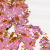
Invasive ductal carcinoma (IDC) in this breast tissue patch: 0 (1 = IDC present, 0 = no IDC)